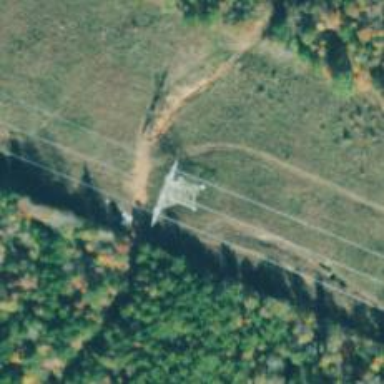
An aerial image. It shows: Lattice structure tower used for power distribution.